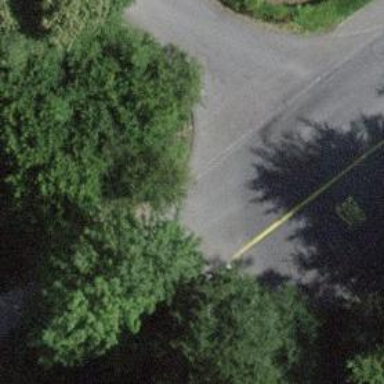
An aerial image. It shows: Smooth asphalt road in residential area.